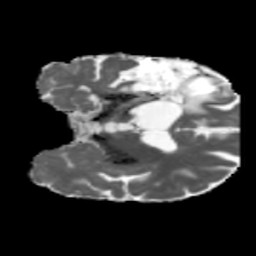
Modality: MD
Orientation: coronal
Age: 61
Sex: male
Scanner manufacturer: siemens
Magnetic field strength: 3 T
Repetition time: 5.47 s
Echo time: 0.0854 s